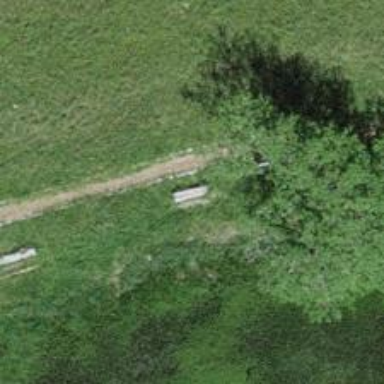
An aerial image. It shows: Bench.